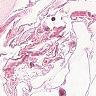
Metastatic tissue present: no